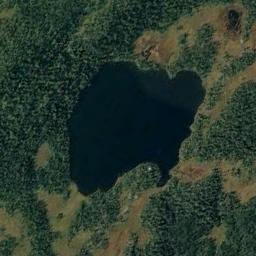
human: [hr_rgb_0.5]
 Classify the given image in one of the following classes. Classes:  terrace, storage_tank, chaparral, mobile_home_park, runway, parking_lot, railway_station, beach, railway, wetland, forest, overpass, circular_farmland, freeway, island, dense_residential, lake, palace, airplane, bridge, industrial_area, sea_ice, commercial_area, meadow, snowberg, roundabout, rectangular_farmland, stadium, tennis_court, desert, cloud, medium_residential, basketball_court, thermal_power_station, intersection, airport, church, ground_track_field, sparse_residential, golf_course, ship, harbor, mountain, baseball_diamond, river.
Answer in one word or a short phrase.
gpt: lake